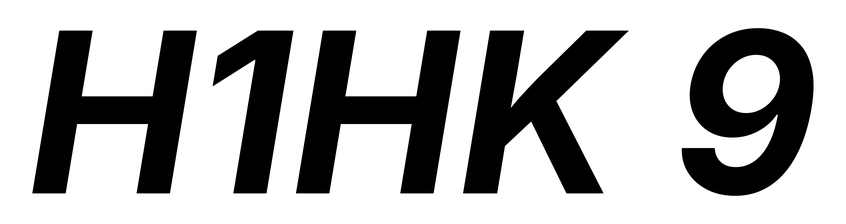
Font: Inter-Italic_Bold_Italic